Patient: sex M, age 58
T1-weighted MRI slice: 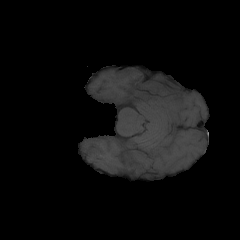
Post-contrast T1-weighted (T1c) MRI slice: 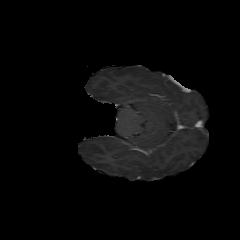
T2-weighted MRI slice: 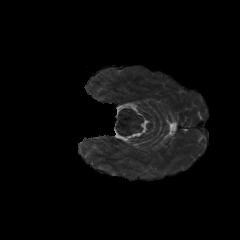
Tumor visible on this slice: no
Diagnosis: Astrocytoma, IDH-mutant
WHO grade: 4